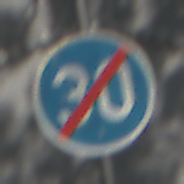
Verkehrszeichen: EndeMindestgeschwindigkeit
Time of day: Midday
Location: Outdoor (Suburban)
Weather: Clear
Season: NotSpecified
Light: Natural